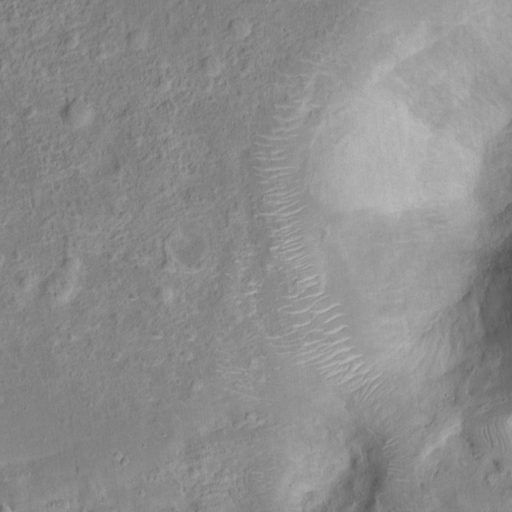
Classes present: Background, Cone